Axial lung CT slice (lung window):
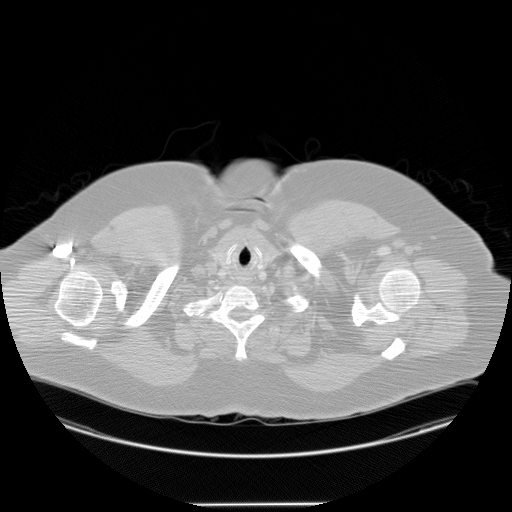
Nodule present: no